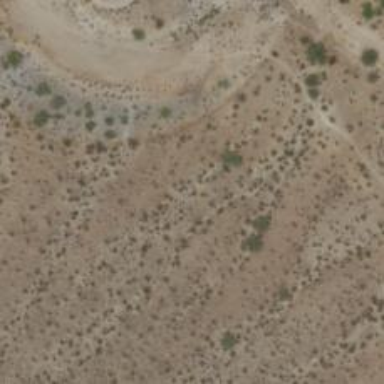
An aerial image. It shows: Patch of scrub vegetation.